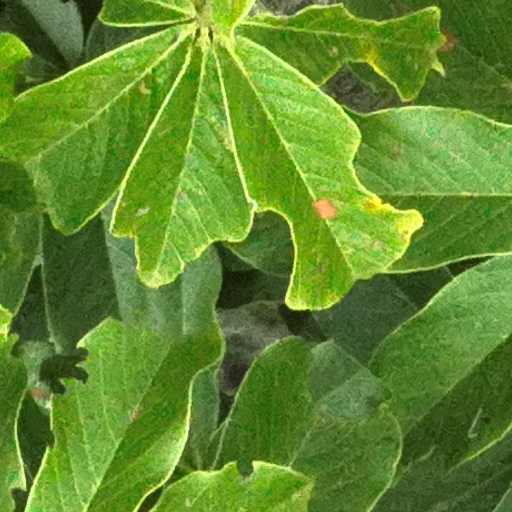
Species: Ceiba pentandra
GBIF accepted scientific name: Ceiba pentandra
Crown area (m\u00b2): 388.734